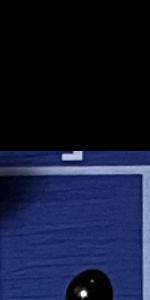
Label: Empty